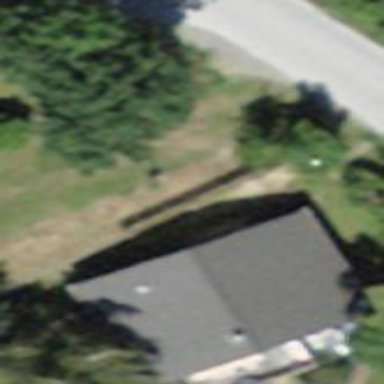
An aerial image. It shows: Simple and straightforward house.